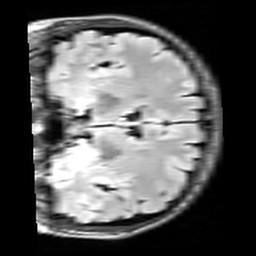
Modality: FLAIR
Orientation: coronal
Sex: female
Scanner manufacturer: siemens
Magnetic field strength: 3 T
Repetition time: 10 s
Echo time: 0.09 s